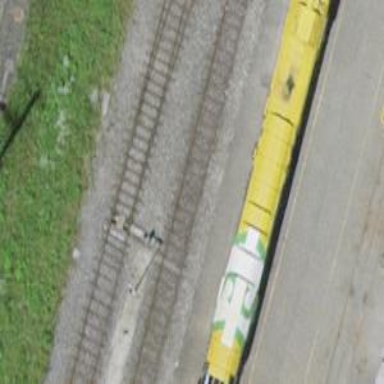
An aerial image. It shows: Railway switch.